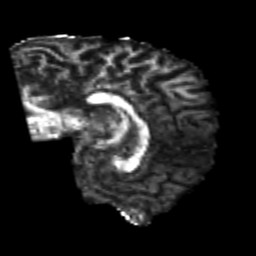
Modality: FA
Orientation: sagittal
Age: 22
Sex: male
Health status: healthy
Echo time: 0.074 s